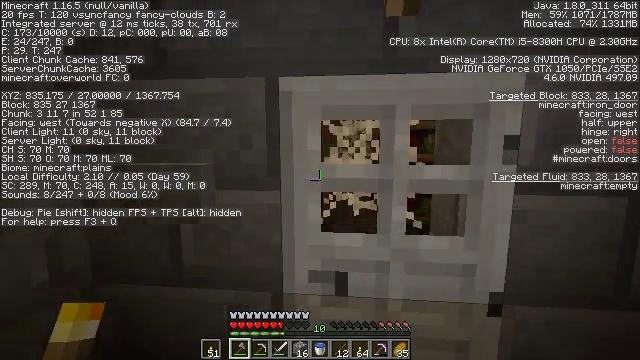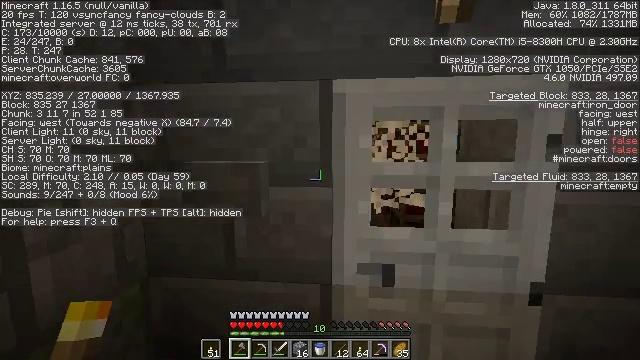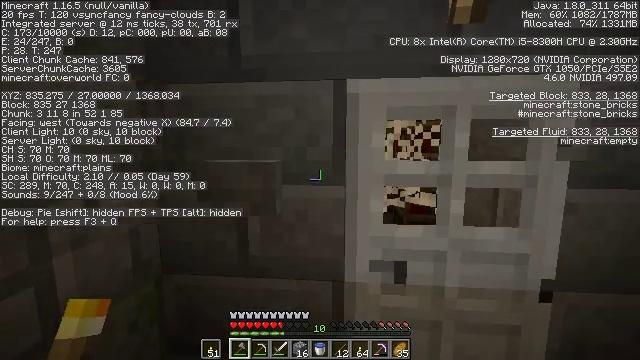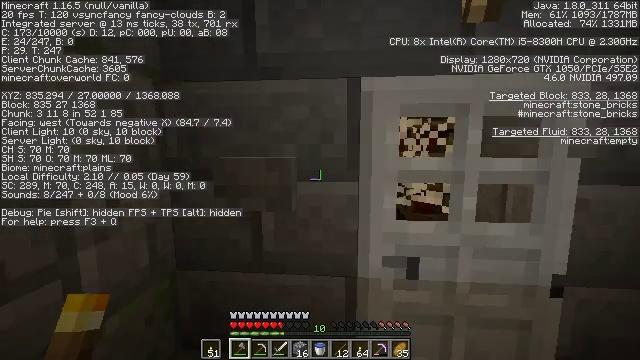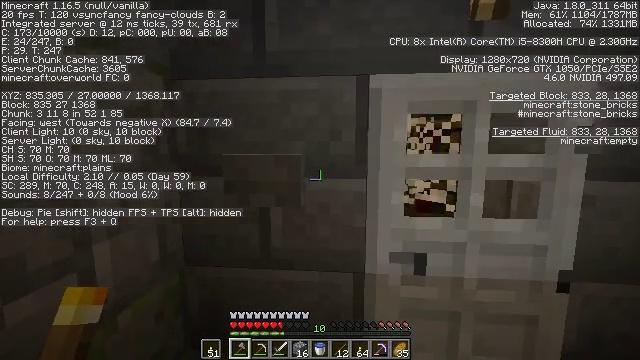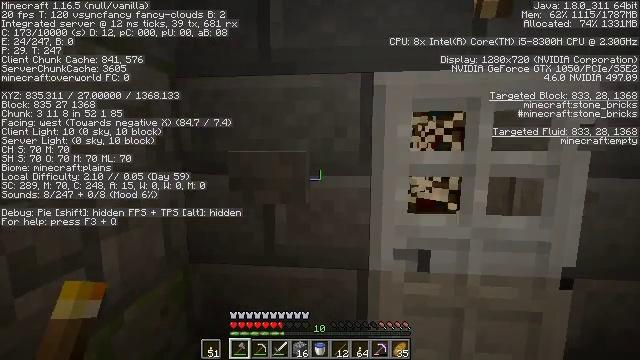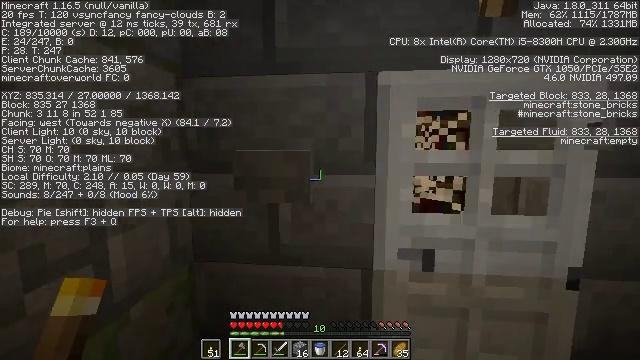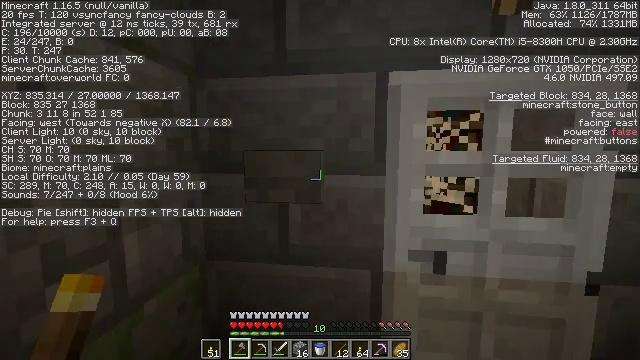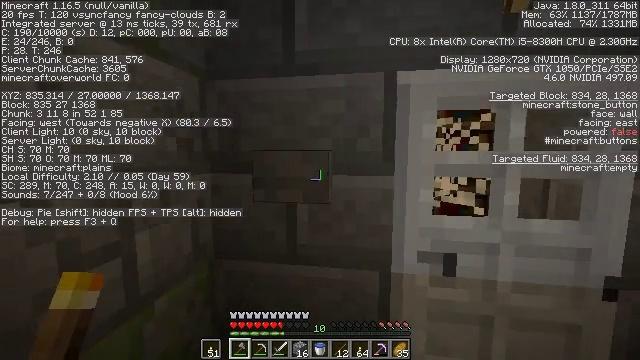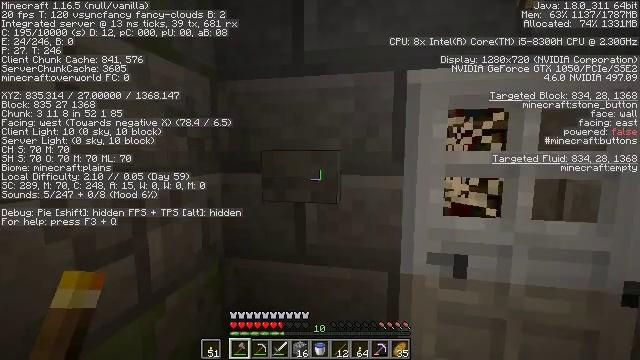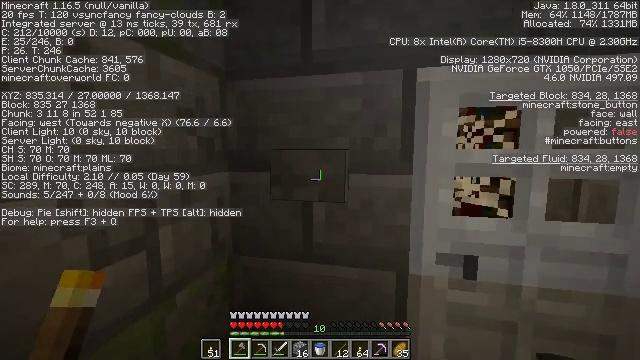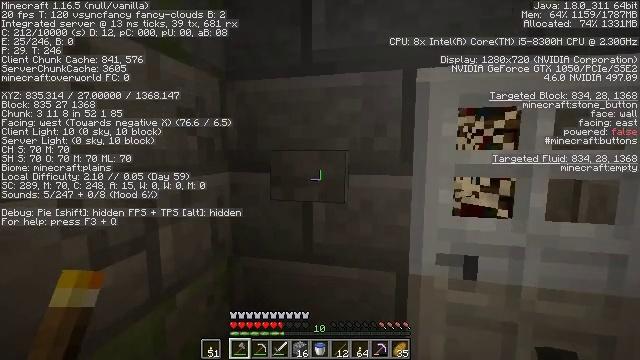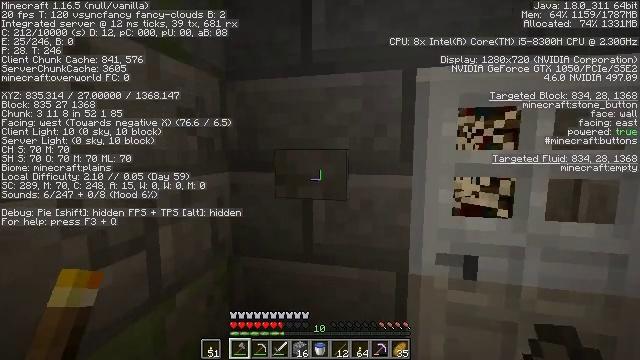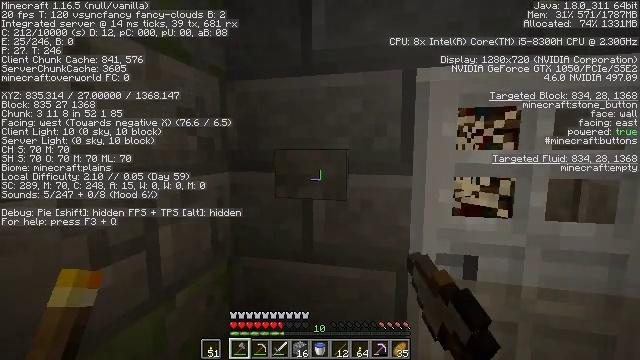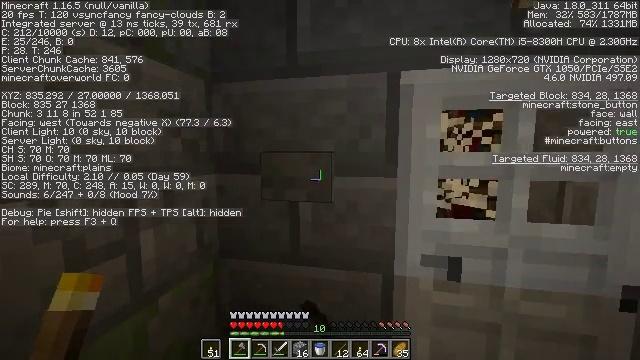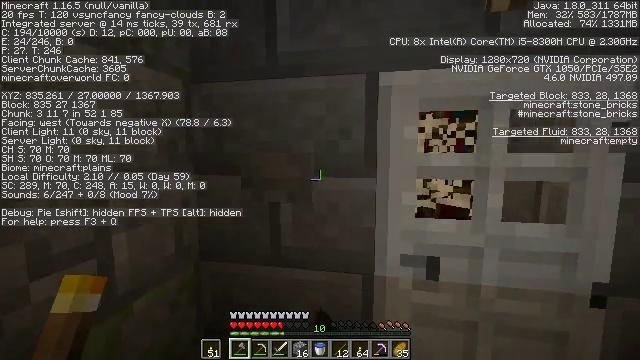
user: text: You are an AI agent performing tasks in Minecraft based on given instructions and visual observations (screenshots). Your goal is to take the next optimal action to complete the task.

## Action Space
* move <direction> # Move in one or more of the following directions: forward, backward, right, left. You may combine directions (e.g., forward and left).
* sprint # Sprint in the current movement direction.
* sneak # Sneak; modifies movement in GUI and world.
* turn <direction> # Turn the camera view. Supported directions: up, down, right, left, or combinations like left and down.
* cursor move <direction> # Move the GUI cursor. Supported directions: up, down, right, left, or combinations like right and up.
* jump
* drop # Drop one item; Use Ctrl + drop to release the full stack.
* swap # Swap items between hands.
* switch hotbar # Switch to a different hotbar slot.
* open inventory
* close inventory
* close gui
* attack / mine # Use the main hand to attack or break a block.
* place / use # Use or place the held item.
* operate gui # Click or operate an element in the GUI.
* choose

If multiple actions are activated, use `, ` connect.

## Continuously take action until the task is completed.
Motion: motion action
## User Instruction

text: Attack the iron door to collect it.
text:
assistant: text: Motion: move left
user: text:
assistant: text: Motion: no_op
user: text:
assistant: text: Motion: no_op
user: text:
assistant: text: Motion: no_op
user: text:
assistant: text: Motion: no_op
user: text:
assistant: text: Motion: no_op
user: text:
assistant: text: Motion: turn left
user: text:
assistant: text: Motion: turn left
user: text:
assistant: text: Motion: turn left
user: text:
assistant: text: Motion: turn left
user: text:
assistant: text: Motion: no_op
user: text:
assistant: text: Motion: use / place
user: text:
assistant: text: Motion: use / place
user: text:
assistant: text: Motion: move right, use / place
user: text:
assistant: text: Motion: move right, turn right
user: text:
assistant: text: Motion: move right, turn right
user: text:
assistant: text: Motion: move forward and move right, turn right
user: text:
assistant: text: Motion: move forward and move right, turn right and down
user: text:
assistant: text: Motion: move forward and move right
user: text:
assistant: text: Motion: move forward and move right
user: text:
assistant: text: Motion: move forward
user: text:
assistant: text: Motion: move forward, turn left
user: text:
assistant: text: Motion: move forward, turn left
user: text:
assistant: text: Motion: turn left and up
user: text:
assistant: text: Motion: move back
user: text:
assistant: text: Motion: move back
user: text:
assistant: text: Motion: move left
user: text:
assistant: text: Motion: move forward and move left, turn right
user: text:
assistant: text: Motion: move forward, turn right
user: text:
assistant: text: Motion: move forward